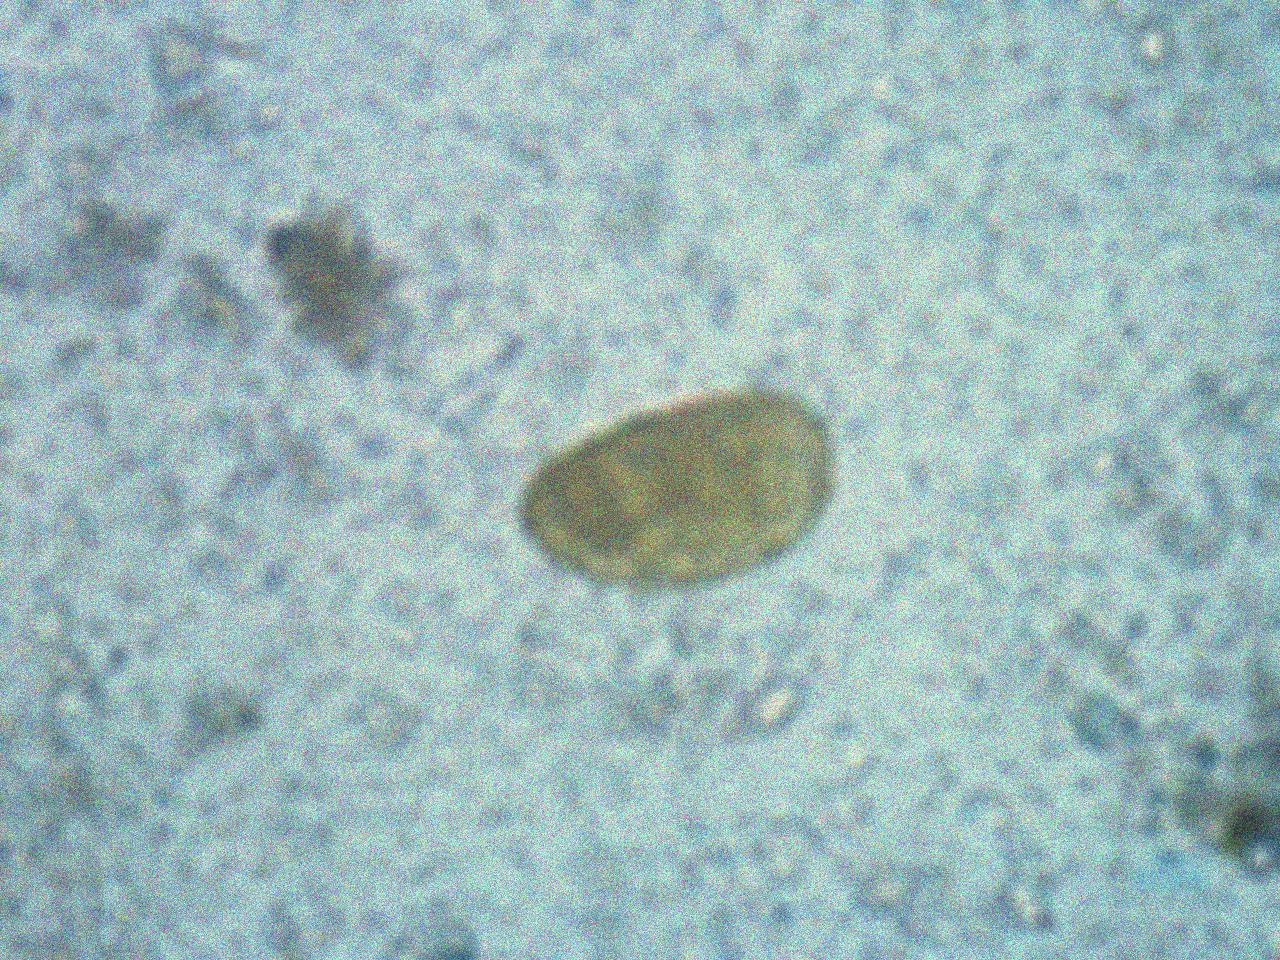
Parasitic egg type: Paragonimus spp